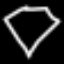
Label: diamond